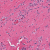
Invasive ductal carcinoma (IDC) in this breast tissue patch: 0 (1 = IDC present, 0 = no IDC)